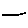
Label: line